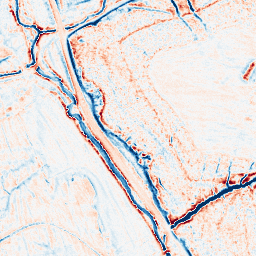
Category: edge_preserving
Decomposition family: anisotropic_diffusion
Decomposition parameters: iterations: 50
kappa: 100
gamma: 0.05
Upsampling method: regularized
Upsampling parameters: scale: 2
lambda_reg: 0.001
Upsampling scale: 2